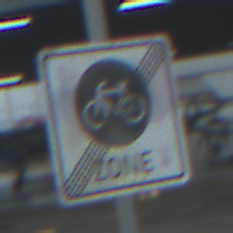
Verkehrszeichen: EndeFahrradzone
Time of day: Midday
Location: Outdoor (Suburban)
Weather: Overcast
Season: NotSpecified
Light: Natural